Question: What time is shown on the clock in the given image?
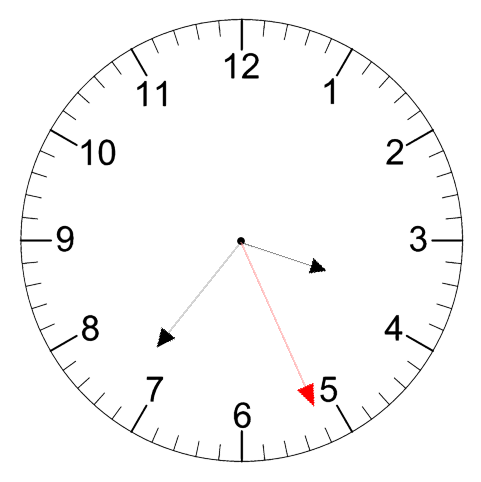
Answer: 03:36:26